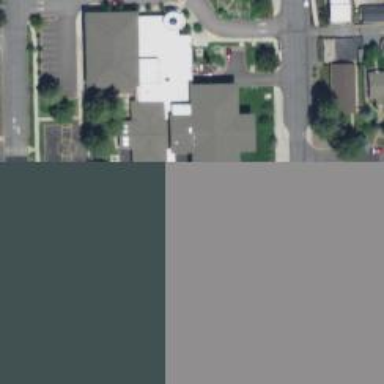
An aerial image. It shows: School building.